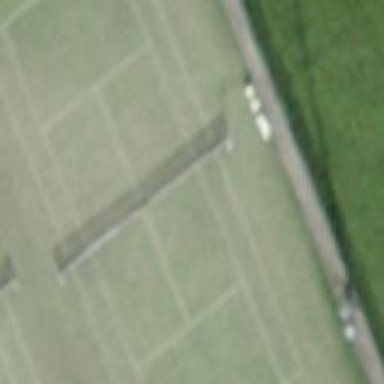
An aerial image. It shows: Tennis court on pitch designated for leisure land.